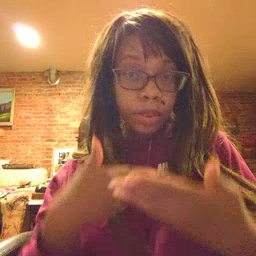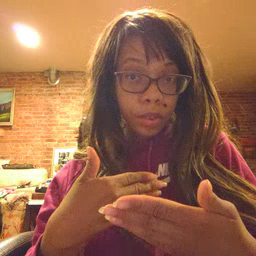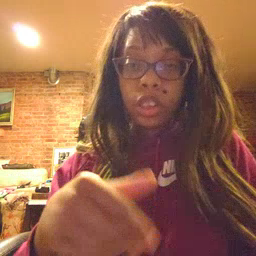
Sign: room